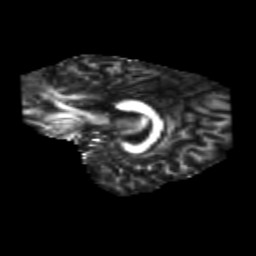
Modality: FA
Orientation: sagittal
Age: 34
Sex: female
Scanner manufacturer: siemens
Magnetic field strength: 3 T
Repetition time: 1.8 s
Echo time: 0.07 s